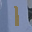
Label: 1